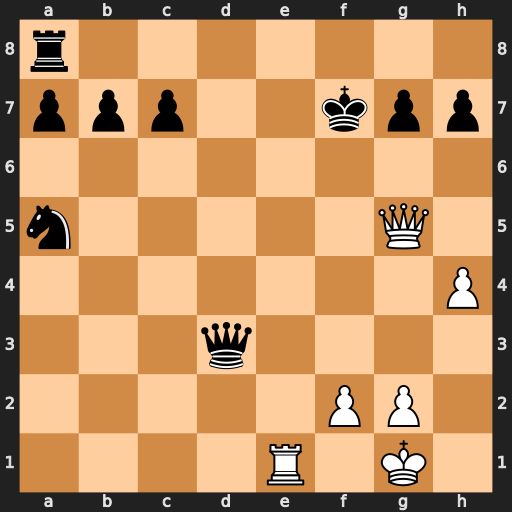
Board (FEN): r7/ppp2kpp/8/n5Q1/7P/3q4/5PP1/4R1K1
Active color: w
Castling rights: -
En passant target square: -
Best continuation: Re7+ Kg8 Qxg7#